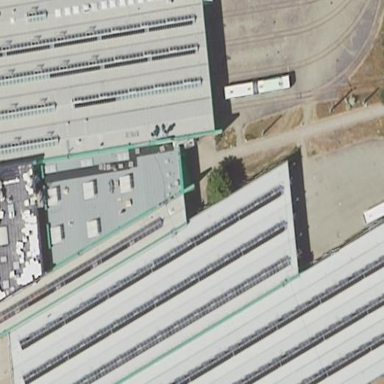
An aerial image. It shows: Industrial building.